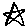
Label: star